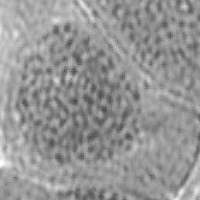
Label: prophase